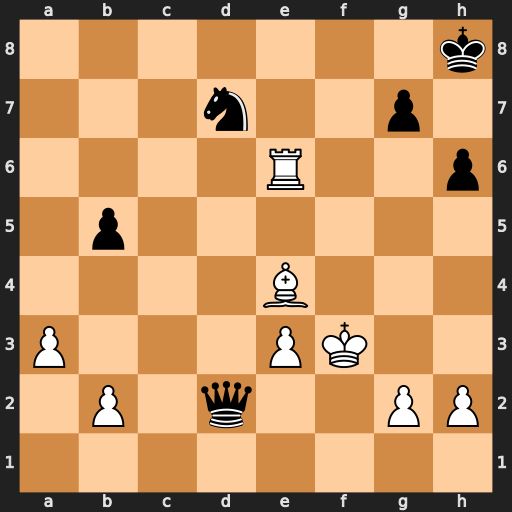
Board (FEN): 7k/3n2p1/4R2p/1p6/4B3/P3PK2/1P1q2PP/8
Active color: w
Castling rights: -
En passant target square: -
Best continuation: Re8+ Nf8 Rxf8#